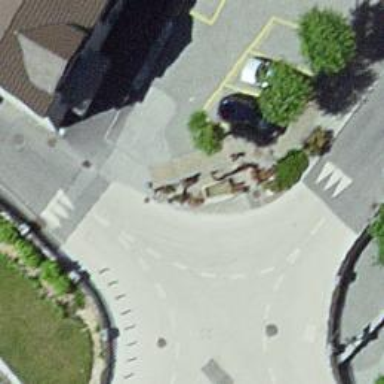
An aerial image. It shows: Historic wayside cross.